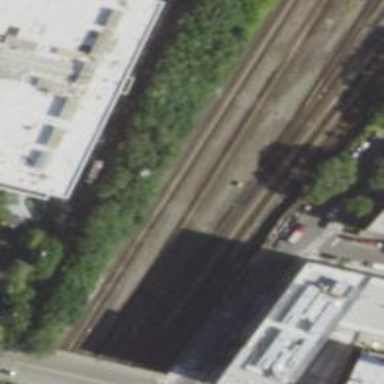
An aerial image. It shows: Electrified railway with rail tracks.